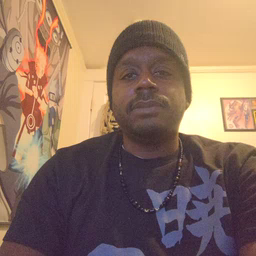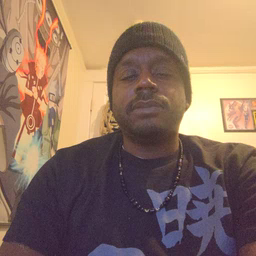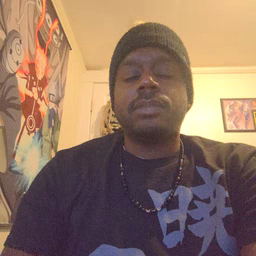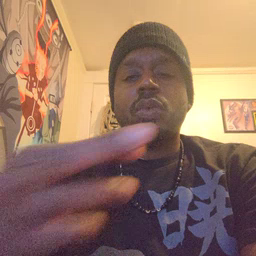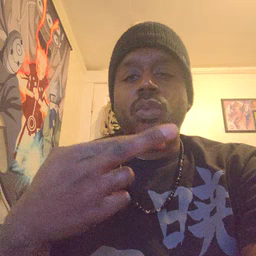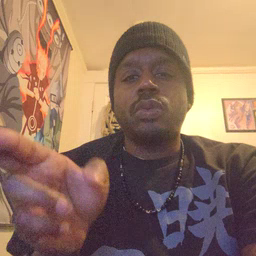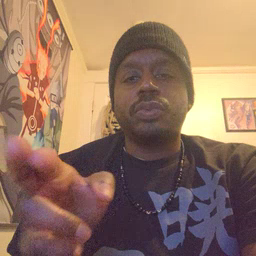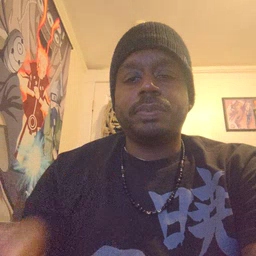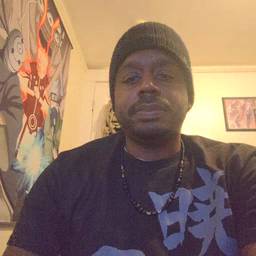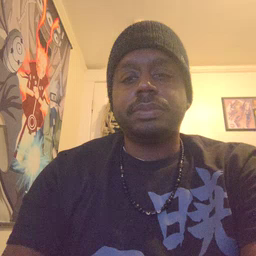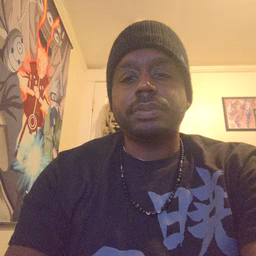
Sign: room